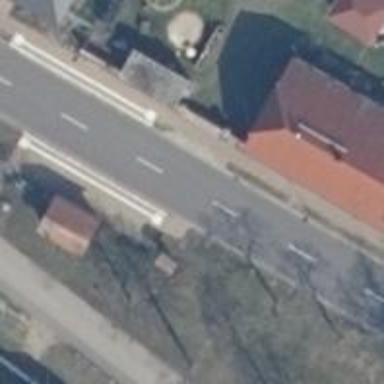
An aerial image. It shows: Secondary road with asphalt surface.